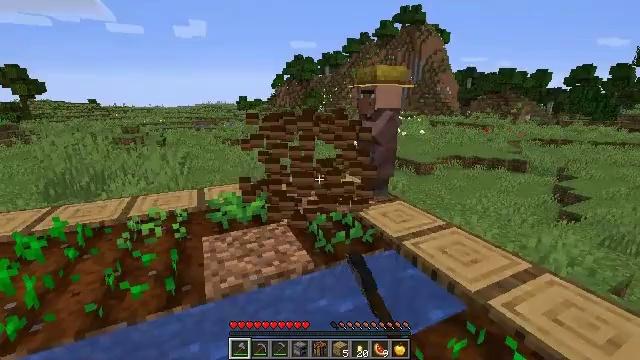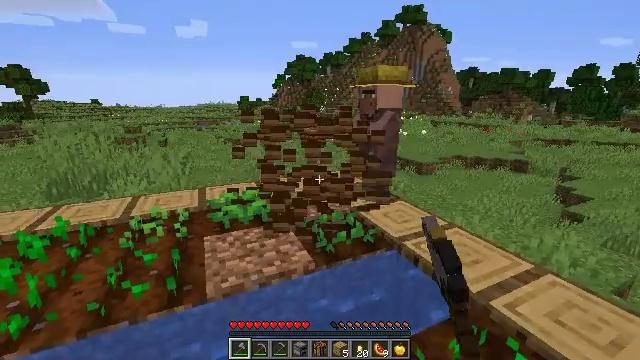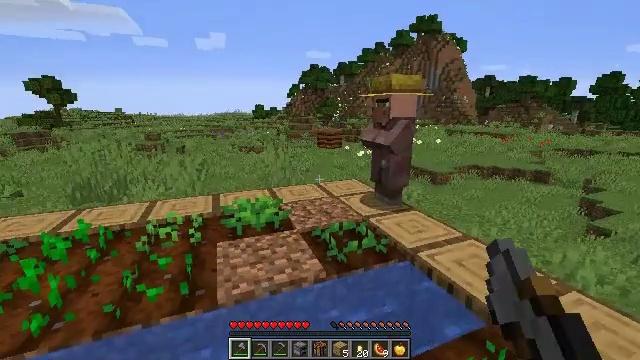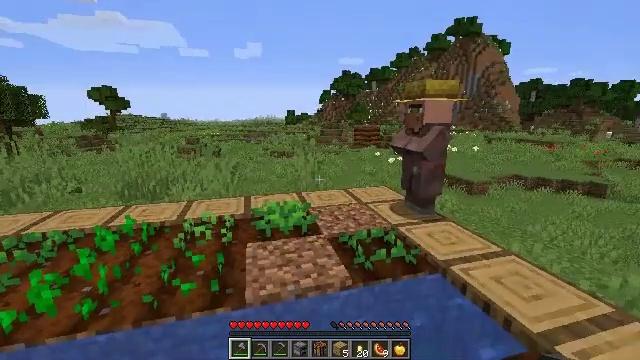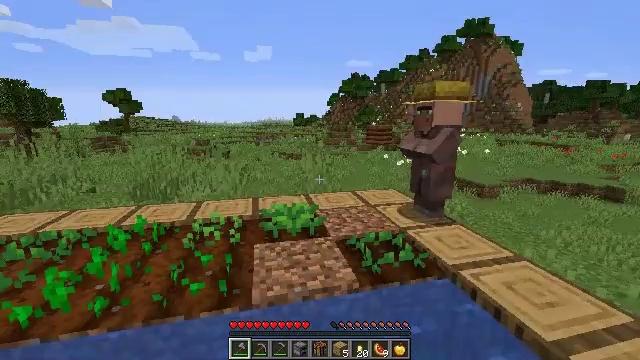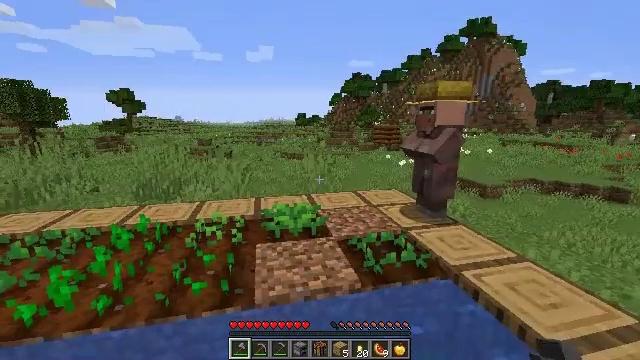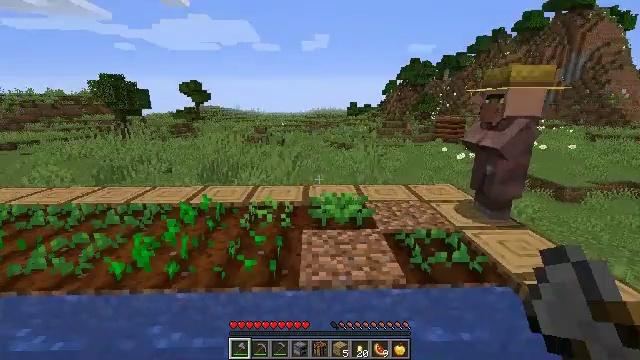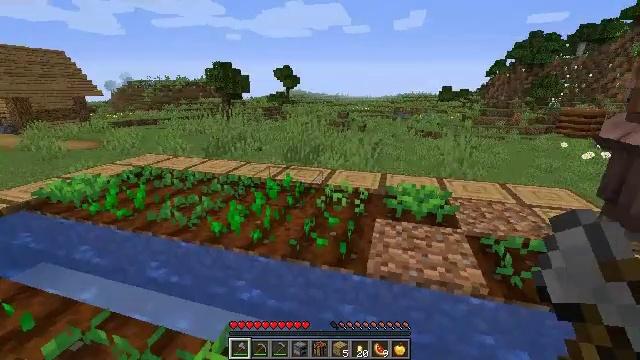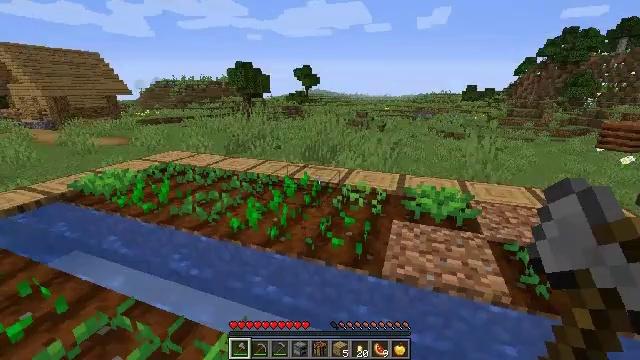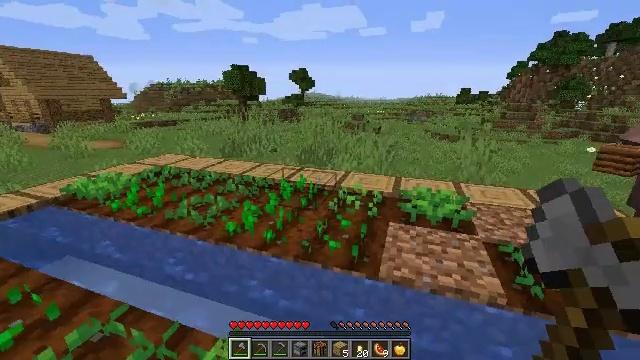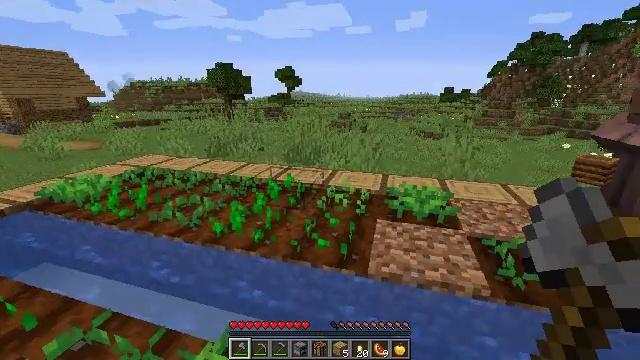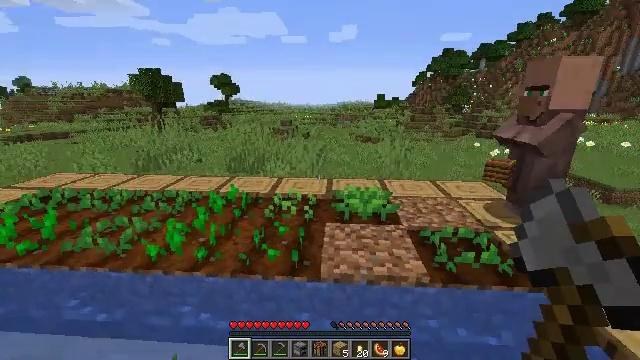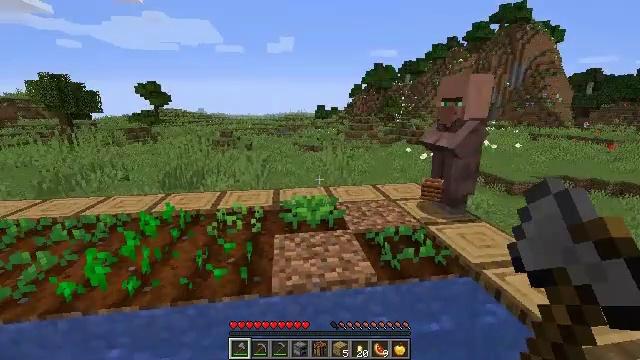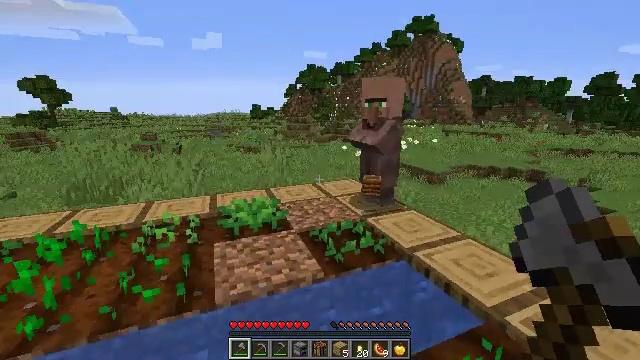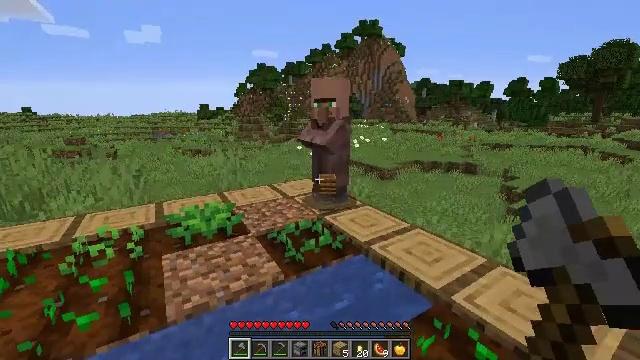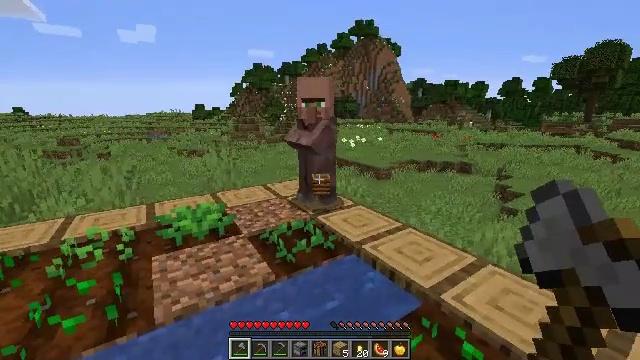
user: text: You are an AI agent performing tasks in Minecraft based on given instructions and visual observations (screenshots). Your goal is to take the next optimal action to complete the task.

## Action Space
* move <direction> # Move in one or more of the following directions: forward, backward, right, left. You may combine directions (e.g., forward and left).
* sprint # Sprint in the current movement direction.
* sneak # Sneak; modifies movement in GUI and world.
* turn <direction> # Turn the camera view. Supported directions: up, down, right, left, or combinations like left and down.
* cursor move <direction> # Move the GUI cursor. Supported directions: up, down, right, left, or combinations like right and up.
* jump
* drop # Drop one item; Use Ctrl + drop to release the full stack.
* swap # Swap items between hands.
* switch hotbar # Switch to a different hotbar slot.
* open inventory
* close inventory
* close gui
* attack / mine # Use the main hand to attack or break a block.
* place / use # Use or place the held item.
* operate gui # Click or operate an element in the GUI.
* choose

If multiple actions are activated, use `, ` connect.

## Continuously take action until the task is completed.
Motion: motion action
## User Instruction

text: Break the hay block to collect it.
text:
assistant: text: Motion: attack / mine
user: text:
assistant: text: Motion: turn left and up, attack / mine
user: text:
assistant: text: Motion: turn left and up, attack / mine
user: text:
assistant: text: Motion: turn left
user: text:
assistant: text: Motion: no_op
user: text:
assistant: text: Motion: turn left and down
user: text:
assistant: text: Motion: turn left and down
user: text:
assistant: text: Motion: turn left
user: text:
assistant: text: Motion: no_op
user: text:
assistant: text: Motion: turn right
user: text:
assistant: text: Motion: turn right and up
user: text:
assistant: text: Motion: turn right and up
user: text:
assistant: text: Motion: turn right
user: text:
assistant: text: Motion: turn right
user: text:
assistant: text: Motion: move right
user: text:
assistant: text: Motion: move right
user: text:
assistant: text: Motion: move right
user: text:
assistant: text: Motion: move right
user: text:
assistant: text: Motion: move right
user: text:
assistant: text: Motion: move right
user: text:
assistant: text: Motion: move right
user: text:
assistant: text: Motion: move forward and move right
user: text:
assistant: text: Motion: move forward and move right, turn left
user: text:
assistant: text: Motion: move forward and move right, turn left
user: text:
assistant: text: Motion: move forward and move right, turn left and down
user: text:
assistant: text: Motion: move forward, turn left
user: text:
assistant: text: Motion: move forward
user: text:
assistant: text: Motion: move forward, sprint
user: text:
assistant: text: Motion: move forward, sprint
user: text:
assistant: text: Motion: move forward, sprint, turn left